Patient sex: M
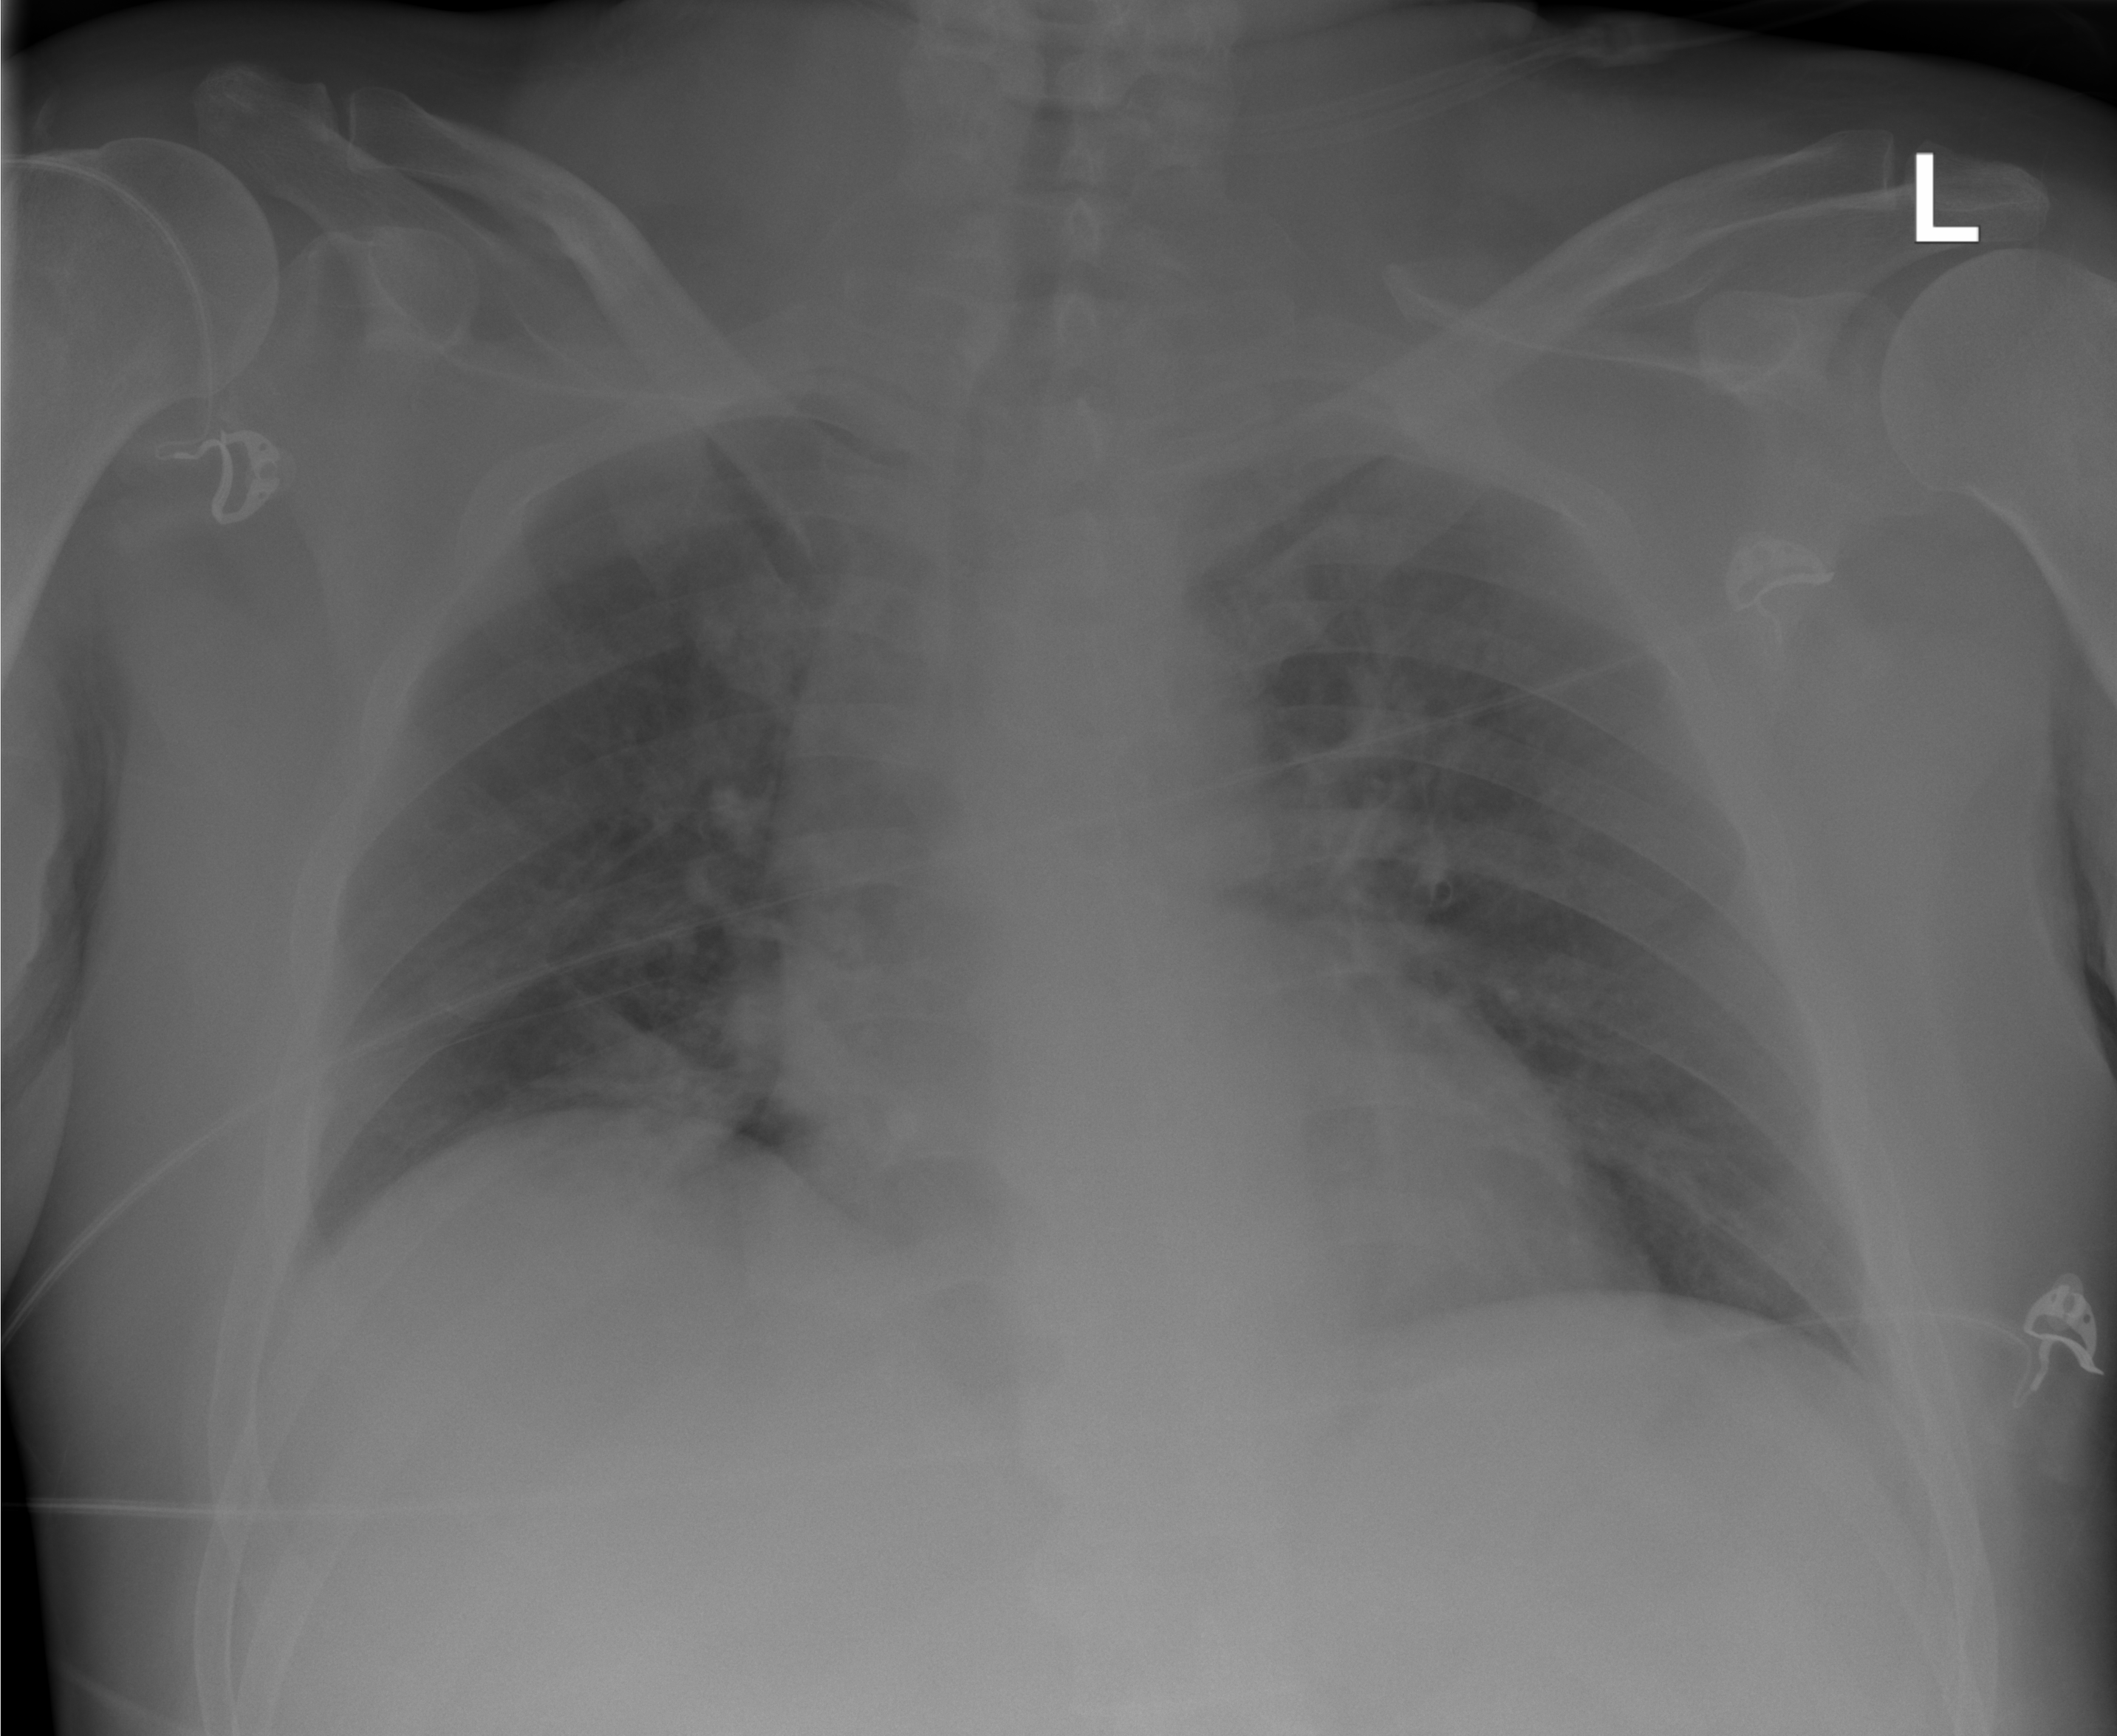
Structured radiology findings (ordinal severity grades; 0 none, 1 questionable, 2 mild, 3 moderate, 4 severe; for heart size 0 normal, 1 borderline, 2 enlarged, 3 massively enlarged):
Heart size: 0
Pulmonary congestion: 2
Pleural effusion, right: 0
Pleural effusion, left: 0
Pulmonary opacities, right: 2
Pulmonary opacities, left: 2
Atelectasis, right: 1
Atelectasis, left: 1